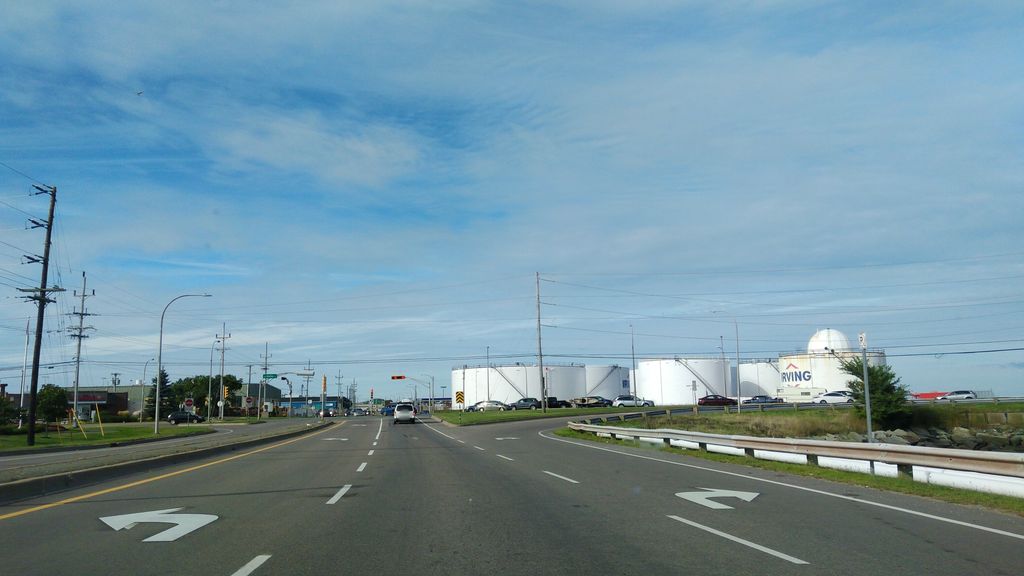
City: charlottetown